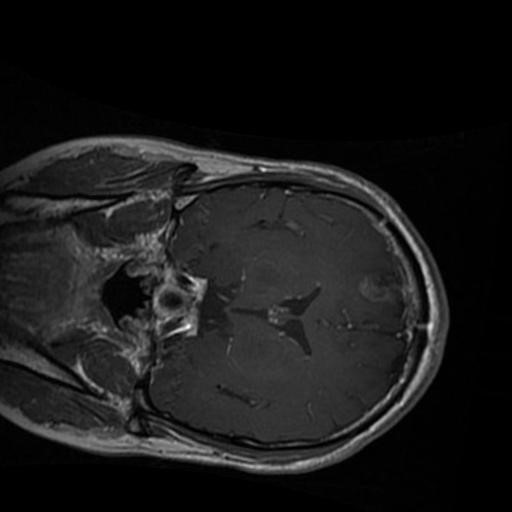
Label: brain_glioma